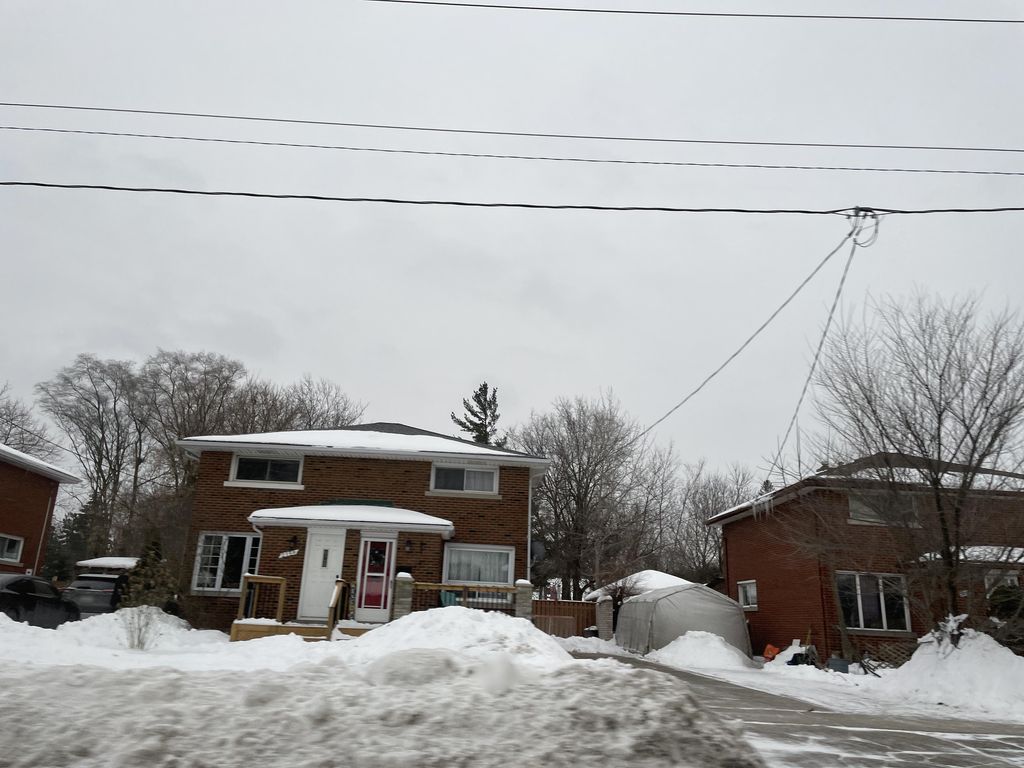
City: kitchener-waterloo